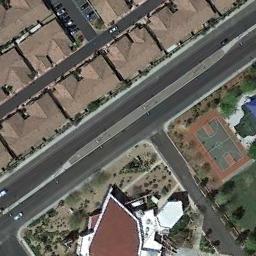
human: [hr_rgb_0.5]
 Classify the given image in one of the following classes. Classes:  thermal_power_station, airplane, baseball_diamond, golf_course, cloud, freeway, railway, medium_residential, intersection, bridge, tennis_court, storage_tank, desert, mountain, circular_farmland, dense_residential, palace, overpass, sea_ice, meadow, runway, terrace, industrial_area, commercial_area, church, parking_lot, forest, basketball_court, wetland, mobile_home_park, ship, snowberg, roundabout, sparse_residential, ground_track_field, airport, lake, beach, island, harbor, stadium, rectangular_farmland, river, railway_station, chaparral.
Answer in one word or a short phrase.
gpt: basketball_court